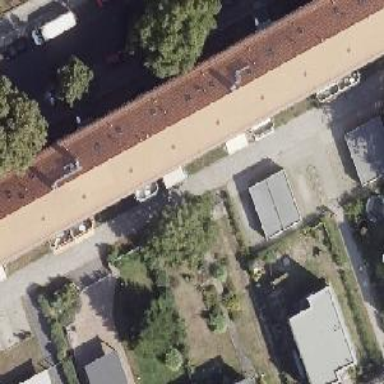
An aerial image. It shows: Driveway.